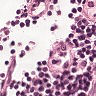
Metastatic tissue present: no